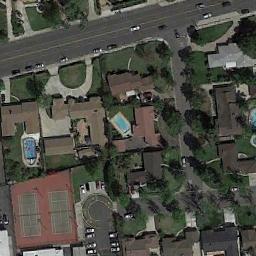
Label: tennis_court